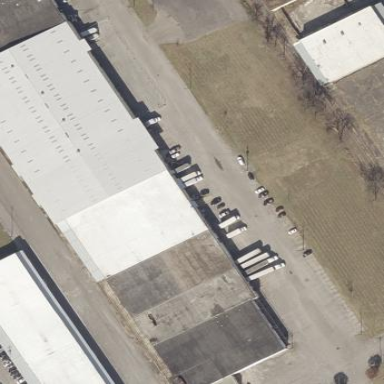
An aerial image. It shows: Warehouse.